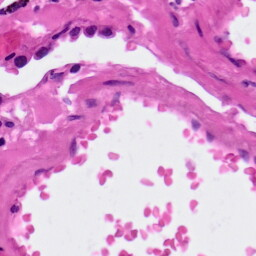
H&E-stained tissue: Lung